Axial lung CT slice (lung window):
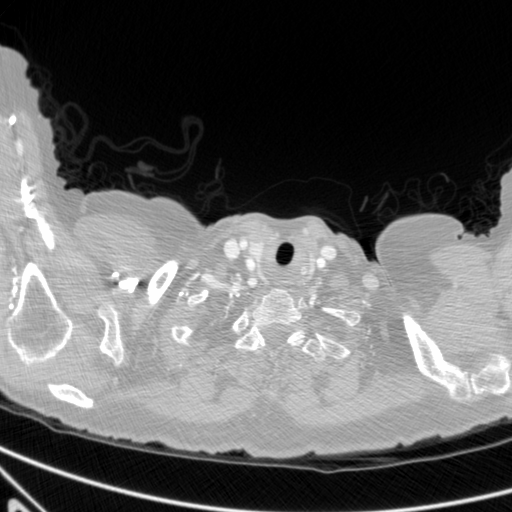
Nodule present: no